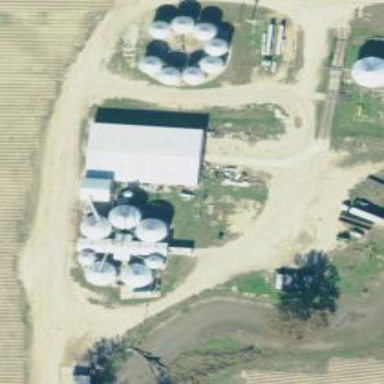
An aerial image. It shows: Silo.